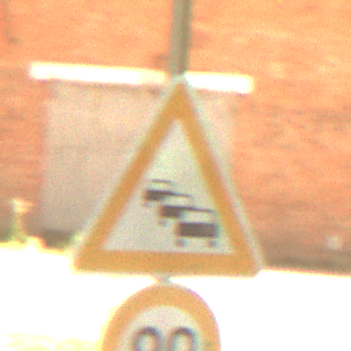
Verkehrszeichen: Stau
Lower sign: Geschwindigkeit80
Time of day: Midday
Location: Outdoor (Nature)
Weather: PartlyCloudy
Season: NotSpecified
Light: Natural